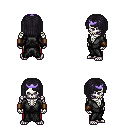
a pixel art fantasy rpg character, male body template, skeleton, gray robe, red pants, raven pageboy hairstyle, purple tiara, leather bracers, four views (front, back, left, right), 2x2 character sprite sheet, small pixel art, hard edges, no anti-aliasing